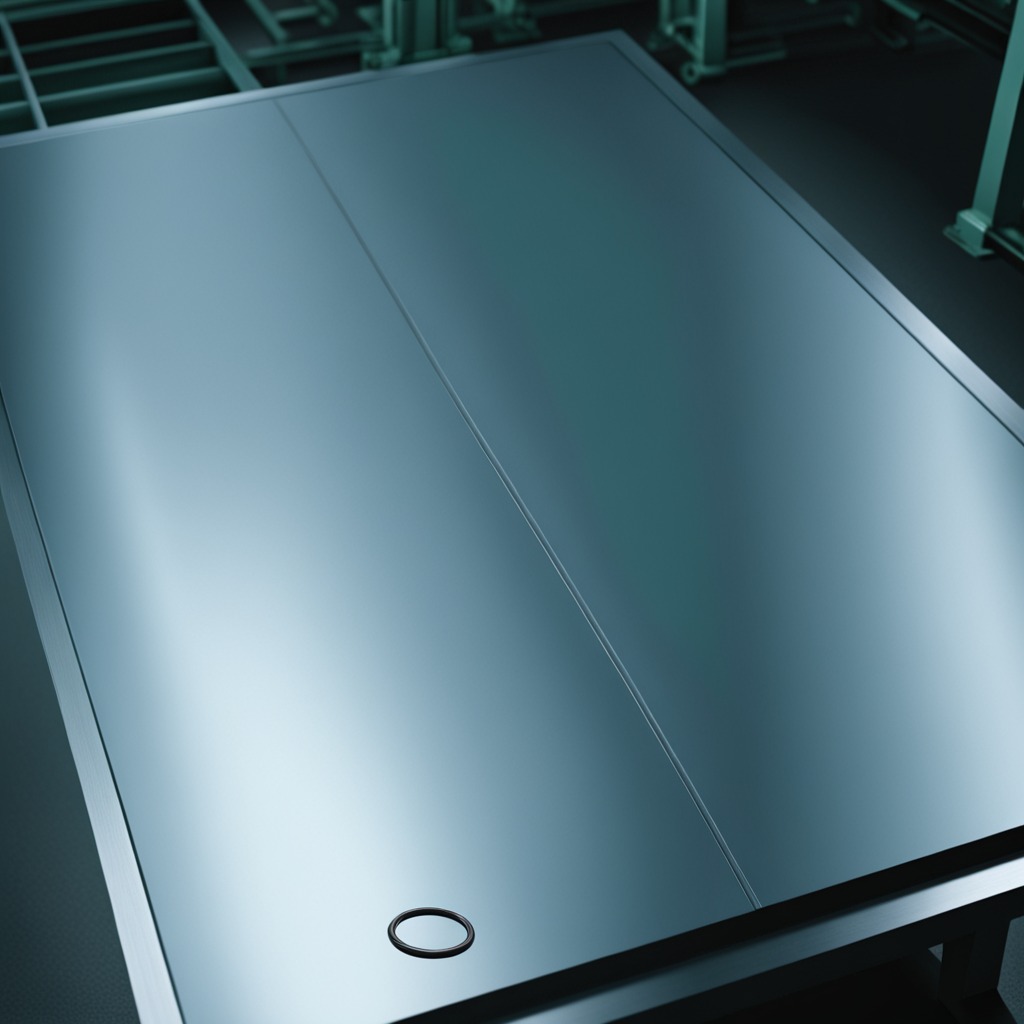
A rubber O-ring is lying on a metal table in a machine shop under fluorescent lights.